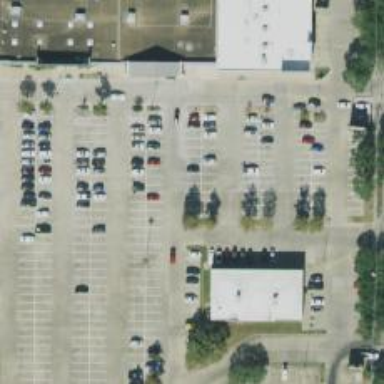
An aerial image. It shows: Parking space.